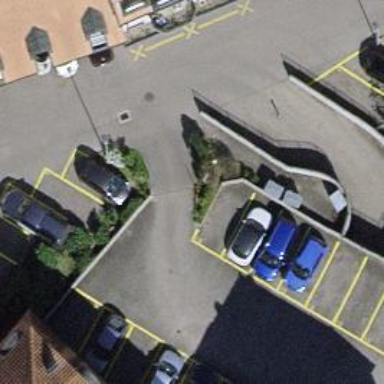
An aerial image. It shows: Parking aisle designated as service road.